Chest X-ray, PA view. Patient: 46 years old, sex M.
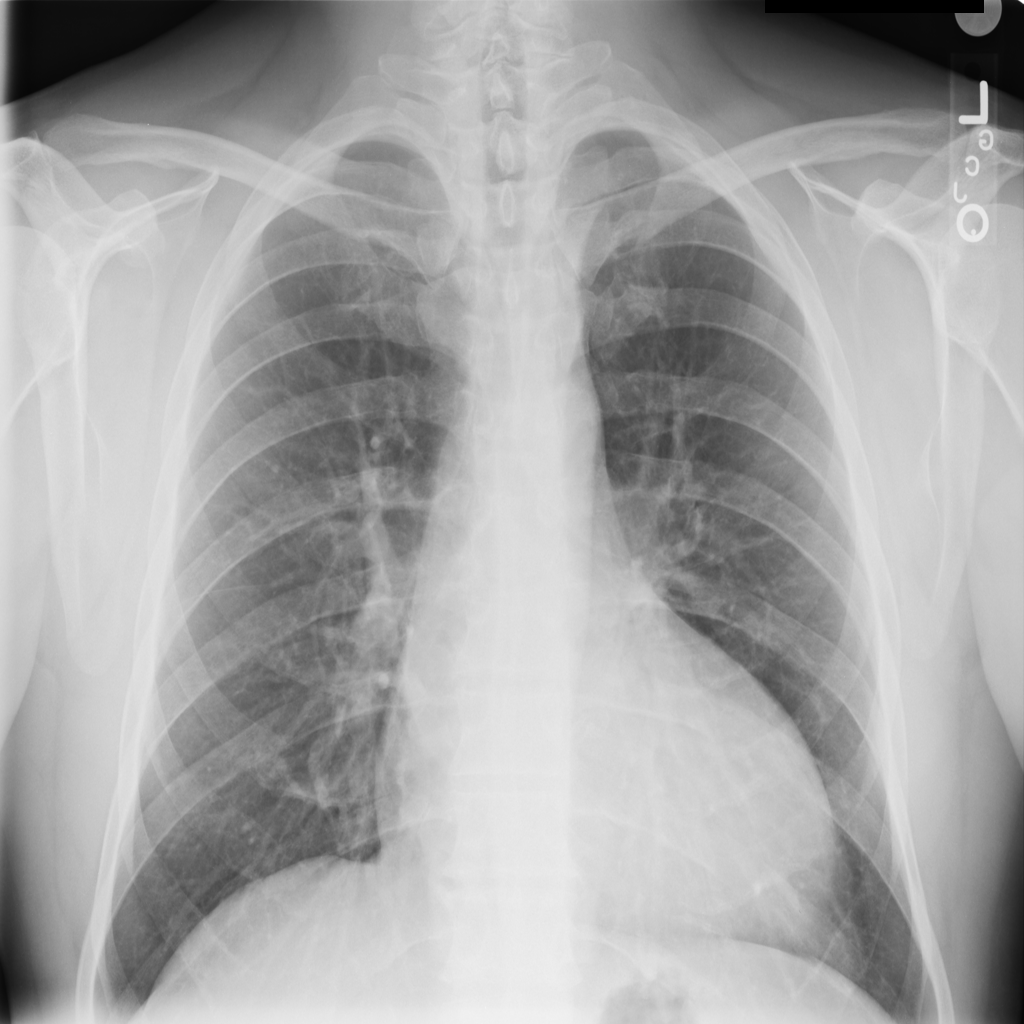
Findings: Cardiomegaly